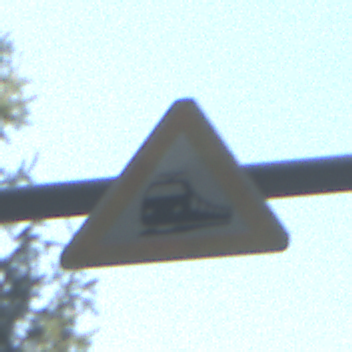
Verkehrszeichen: Bahnuebergang
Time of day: MorningAfternoon
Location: Outdoor (Nature)
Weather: Clear
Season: NotSpecified
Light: Natural